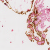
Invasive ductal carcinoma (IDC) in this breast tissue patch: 0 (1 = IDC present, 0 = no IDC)